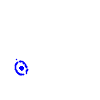
Particle: kaon